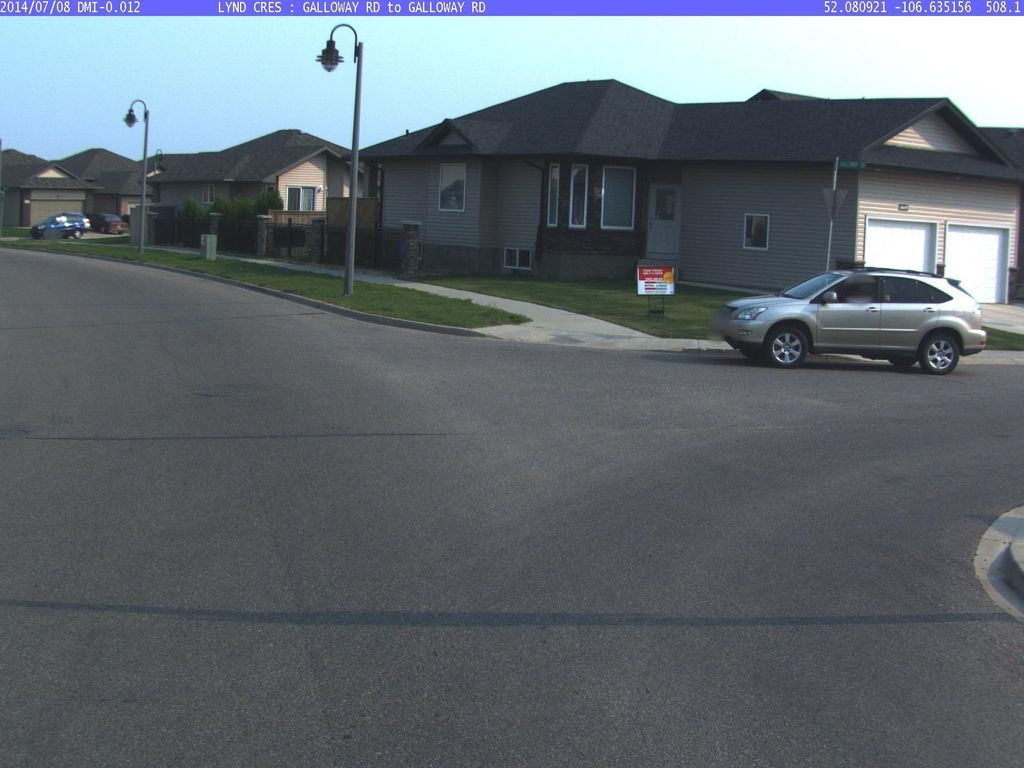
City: saskatoon